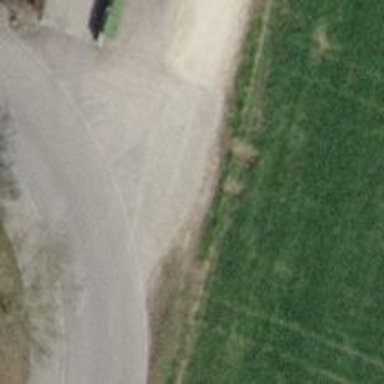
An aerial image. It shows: Track with grade2 tracktype.